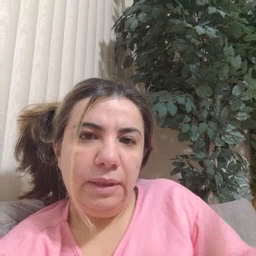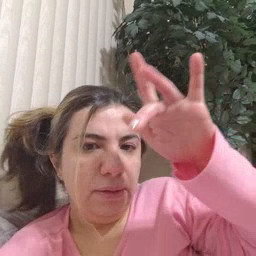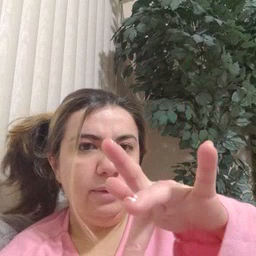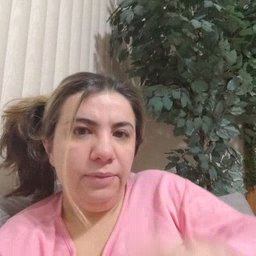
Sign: touch